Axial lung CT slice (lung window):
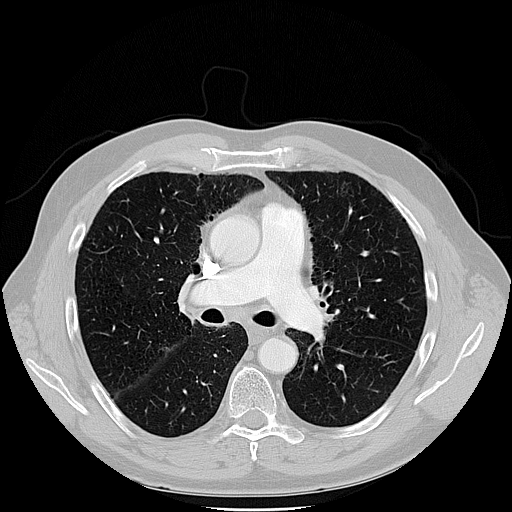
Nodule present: no